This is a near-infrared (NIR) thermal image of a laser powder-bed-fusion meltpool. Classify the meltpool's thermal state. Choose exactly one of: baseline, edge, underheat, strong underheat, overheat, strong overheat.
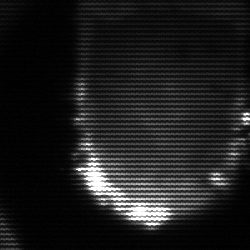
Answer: baseline